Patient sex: F
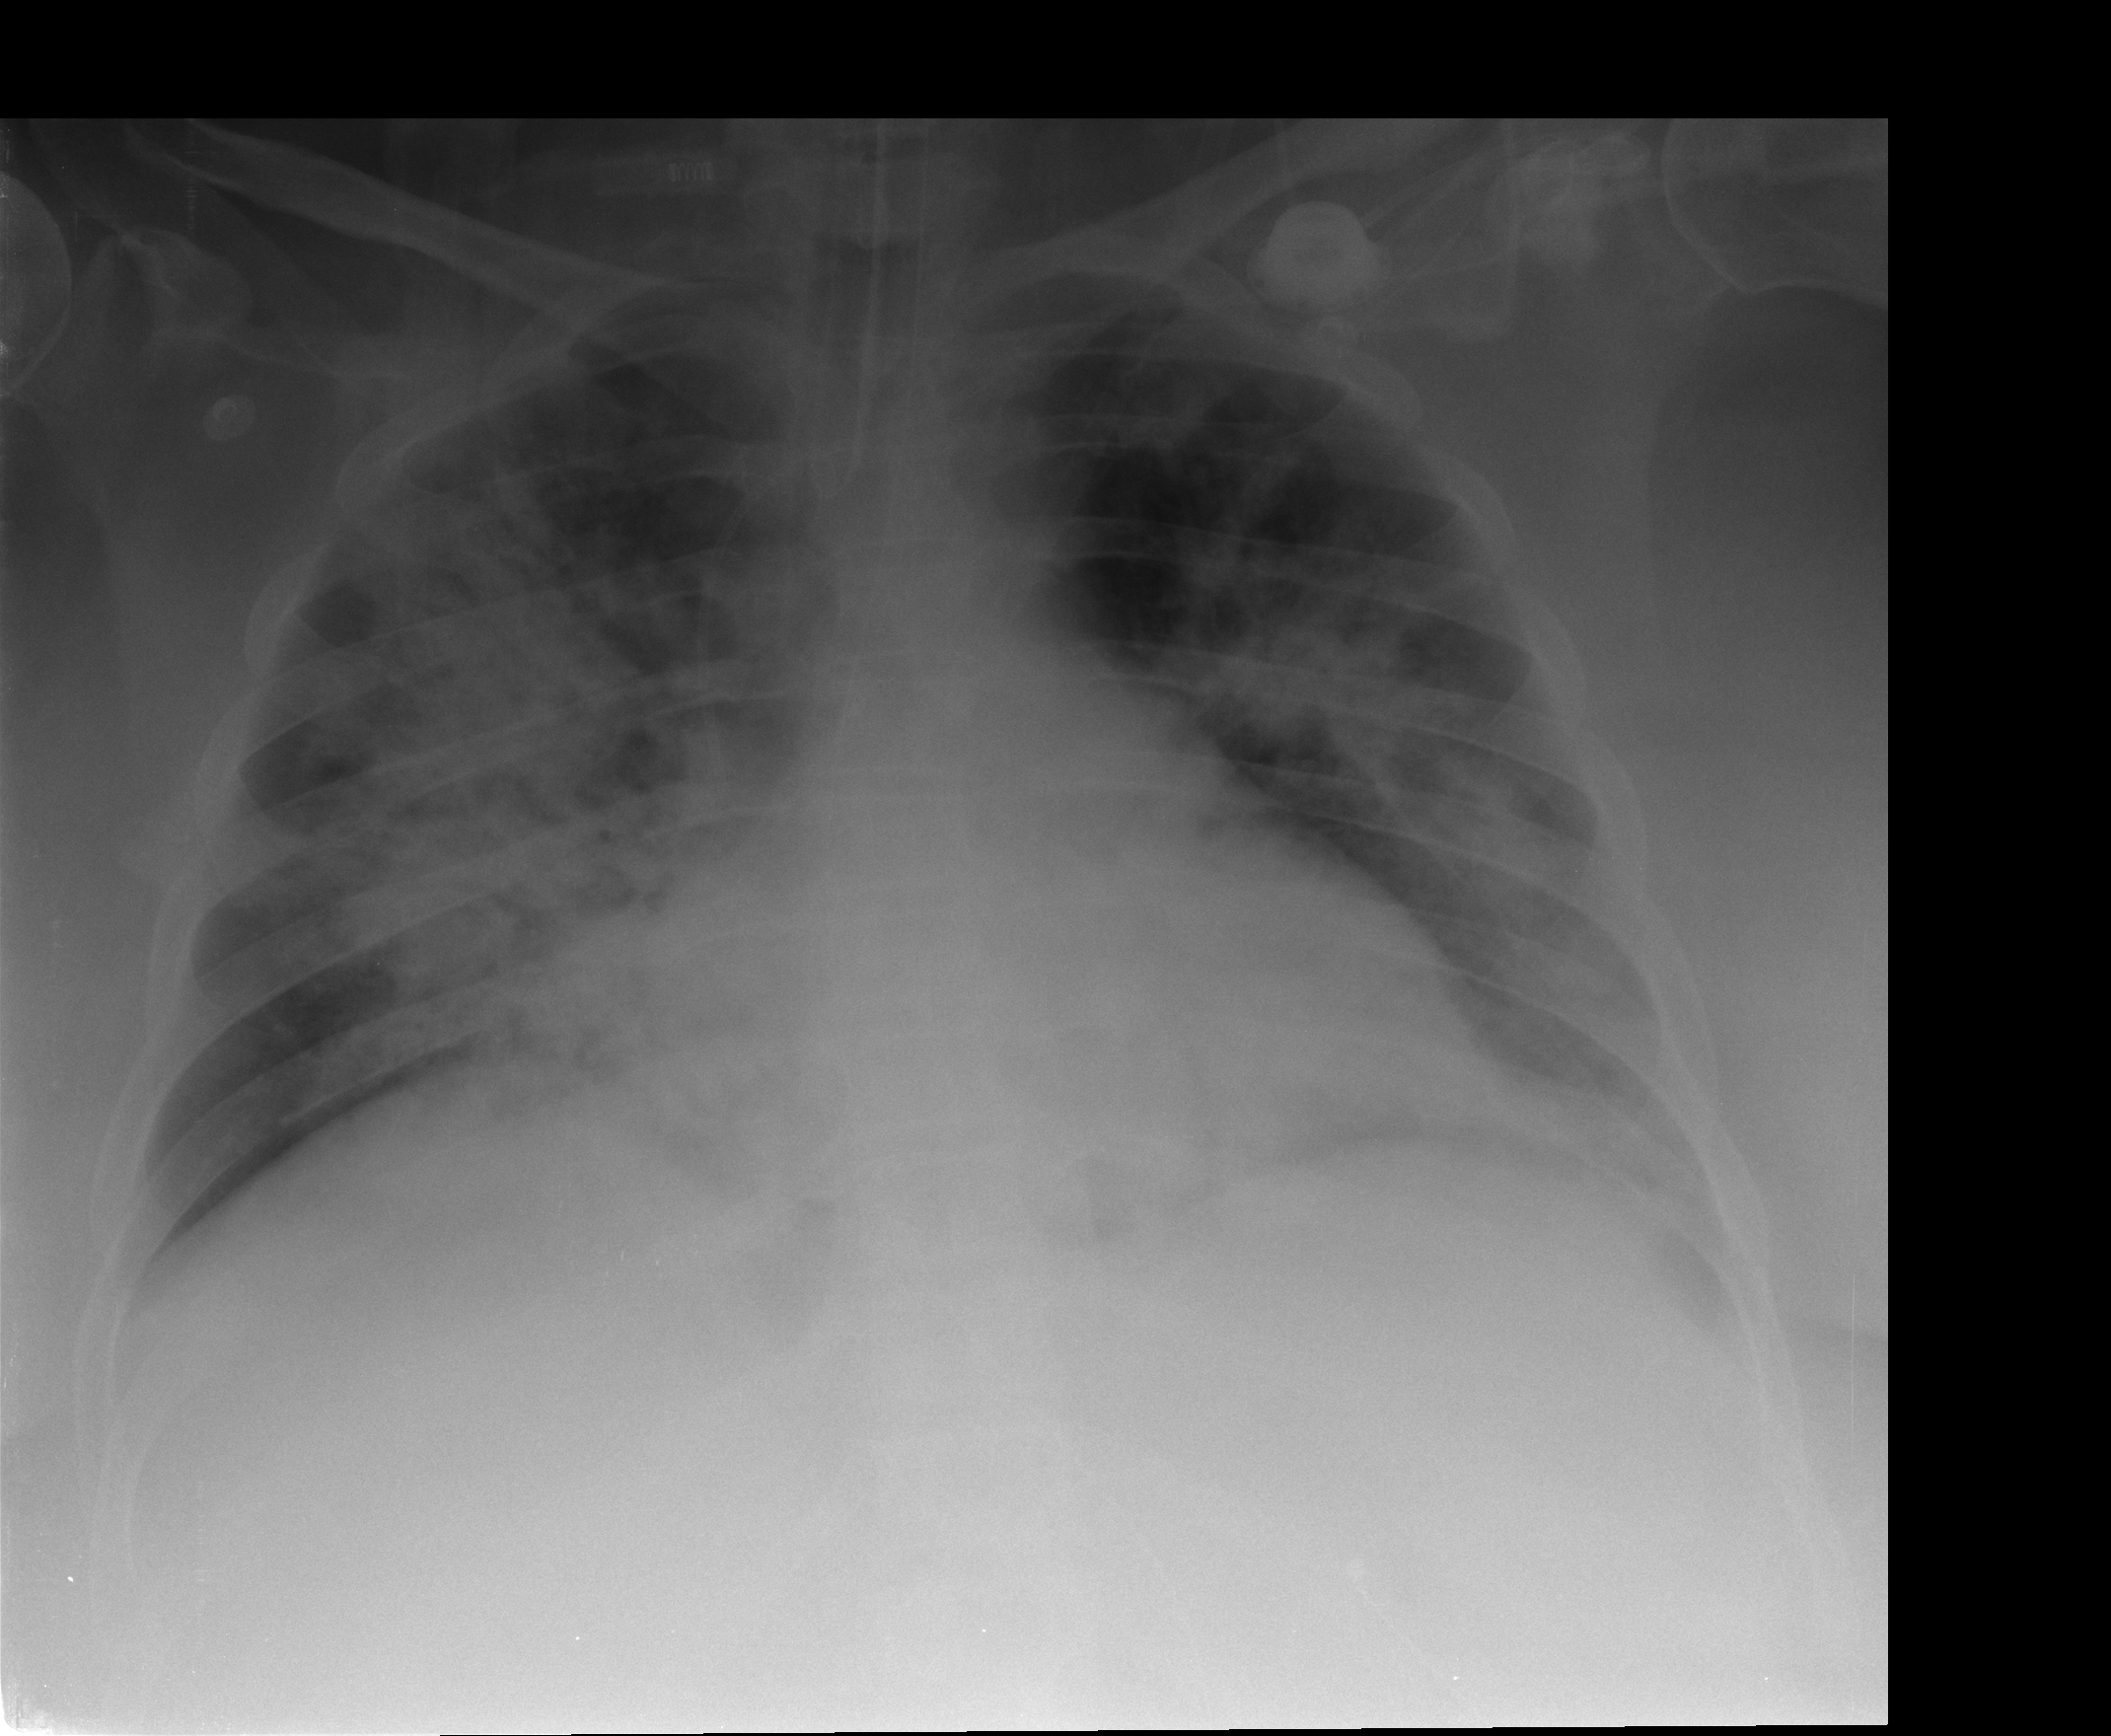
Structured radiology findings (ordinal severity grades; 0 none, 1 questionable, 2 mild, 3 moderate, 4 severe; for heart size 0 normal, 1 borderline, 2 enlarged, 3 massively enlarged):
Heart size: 3
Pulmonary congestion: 2
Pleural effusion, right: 1
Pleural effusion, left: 1
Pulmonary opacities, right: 4
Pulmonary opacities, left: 3
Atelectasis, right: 3
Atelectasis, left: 2